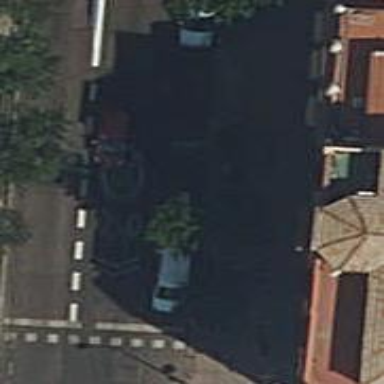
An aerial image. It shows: Motorcycle parking facility.